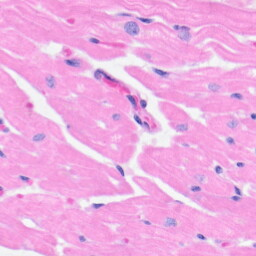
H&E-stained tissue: Heart